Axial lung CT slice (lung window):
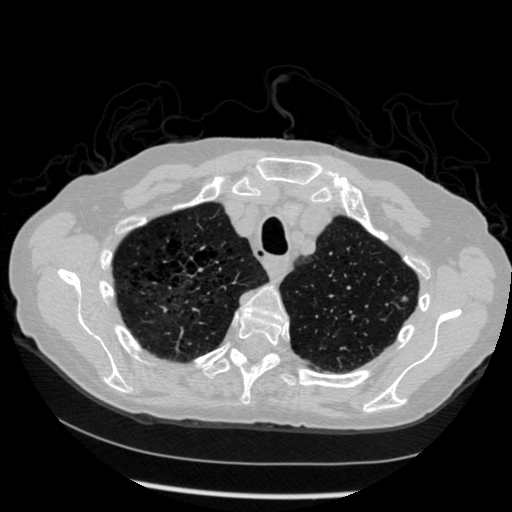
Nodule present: yes
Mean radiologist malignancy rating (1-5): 3